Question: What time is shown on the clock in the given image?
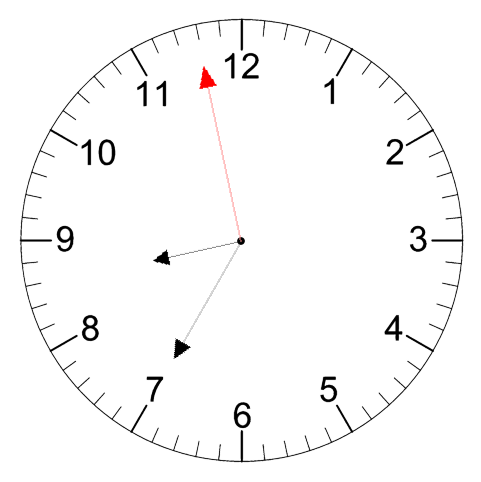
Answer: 08:34:58